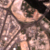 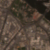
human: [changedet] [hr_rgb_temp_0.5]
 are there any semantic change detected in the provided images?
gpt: Nothing has changed.